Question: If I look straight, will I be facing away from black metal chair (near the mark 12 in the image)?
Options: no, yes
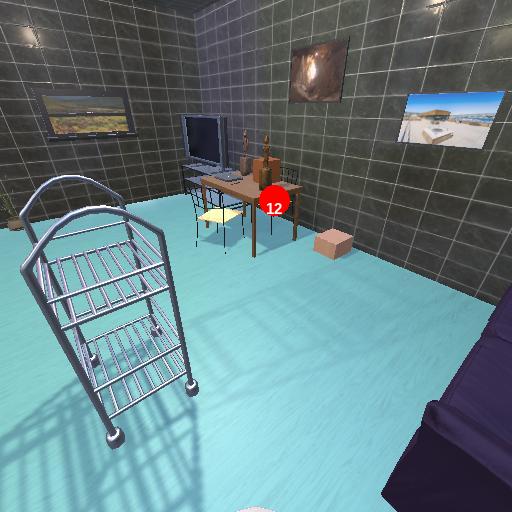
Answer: no